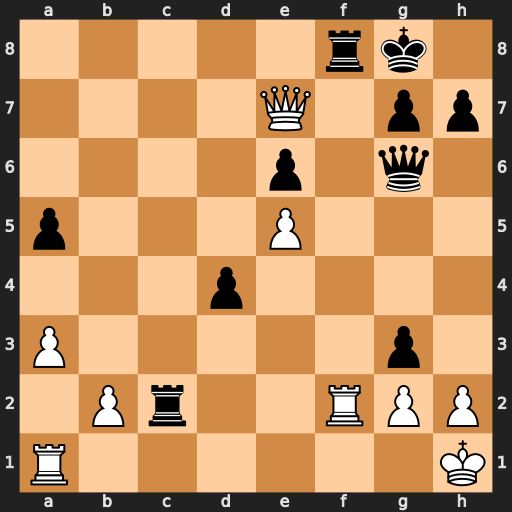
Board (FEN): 5rk1/4Q1pp/4p1q1/p3P3/3p4/P5p1/1Pr2RPP/R6K
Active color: w
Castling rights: -
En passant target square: -
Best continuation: Qxf8#